Field crop: maize
Growth stage: 2
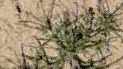
Species: salsola